Field crop: maize
Growth stage: 2
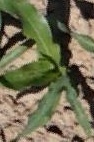
Species: maize